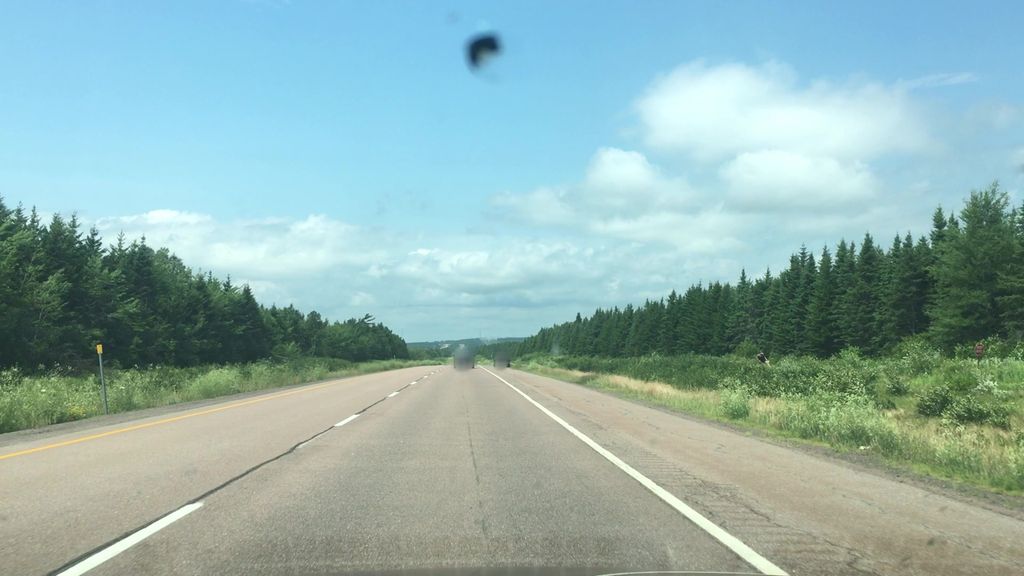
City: charlottetown